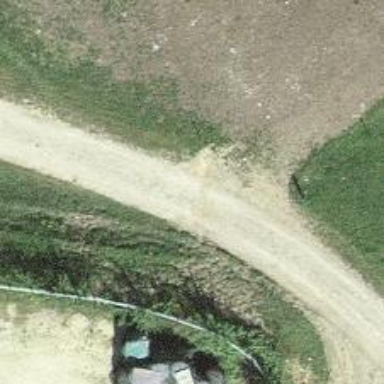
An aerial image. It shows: Track road with grade3 tracktype.